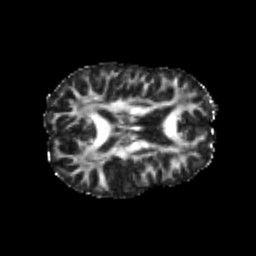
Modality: FA
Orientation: axial
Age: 20
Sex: female
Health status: healthy
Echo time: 0.074 s